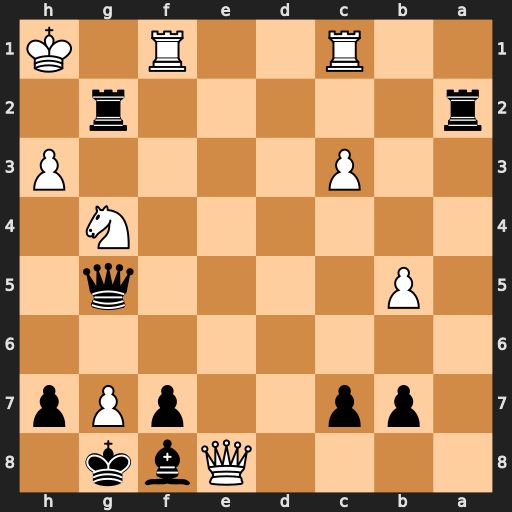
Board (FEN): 4Qbk1/1pp2pPp/8/1P4q1/6N1/2P4P/r5r1/2R2R1K
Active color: b
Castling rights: -
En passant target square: -
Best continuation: Rh2+ Nxh2 Qg2#